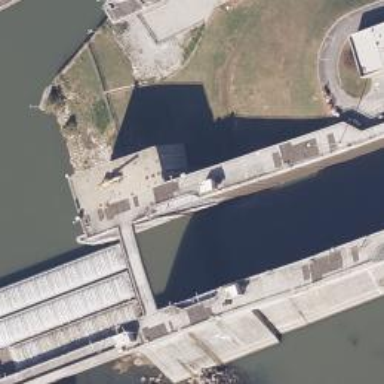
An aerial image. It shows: Lock gate on waterway.